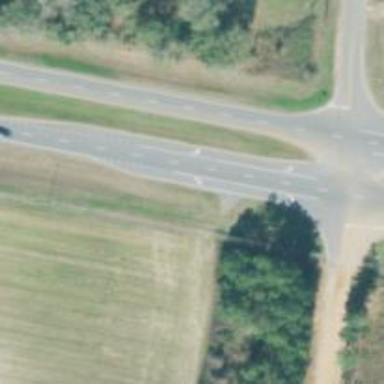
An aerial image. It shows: Trunk expressway with asphalt surface. It is dual carriageway.